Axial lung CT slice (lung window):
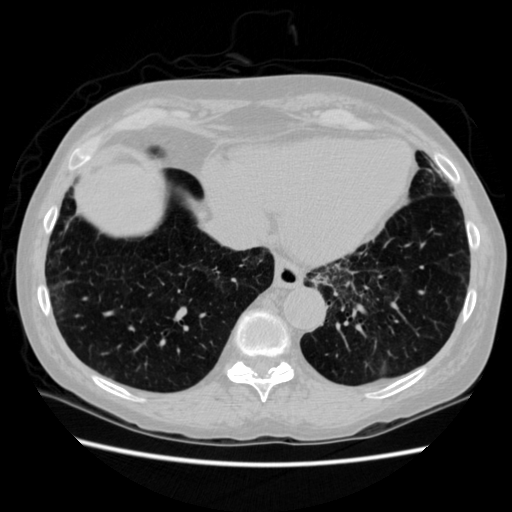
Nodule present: no